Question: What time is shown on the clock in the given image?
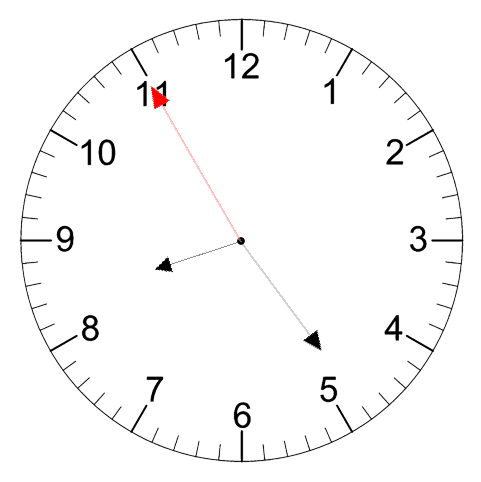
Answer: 08:23:55